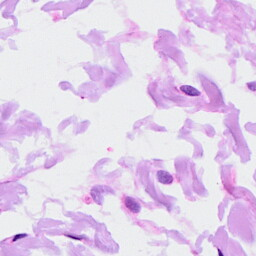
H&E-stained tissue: Ovarian